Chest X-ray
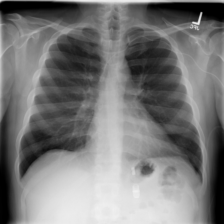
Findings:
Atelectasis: negative
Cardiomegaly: negative
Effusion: negative
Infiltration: positive
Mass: negative
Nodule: negative
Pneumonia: negative
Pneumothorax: negative
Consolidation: negative
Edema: negative
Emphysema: negative
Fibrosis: negative
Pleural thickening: negative
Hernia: negative